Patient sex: M
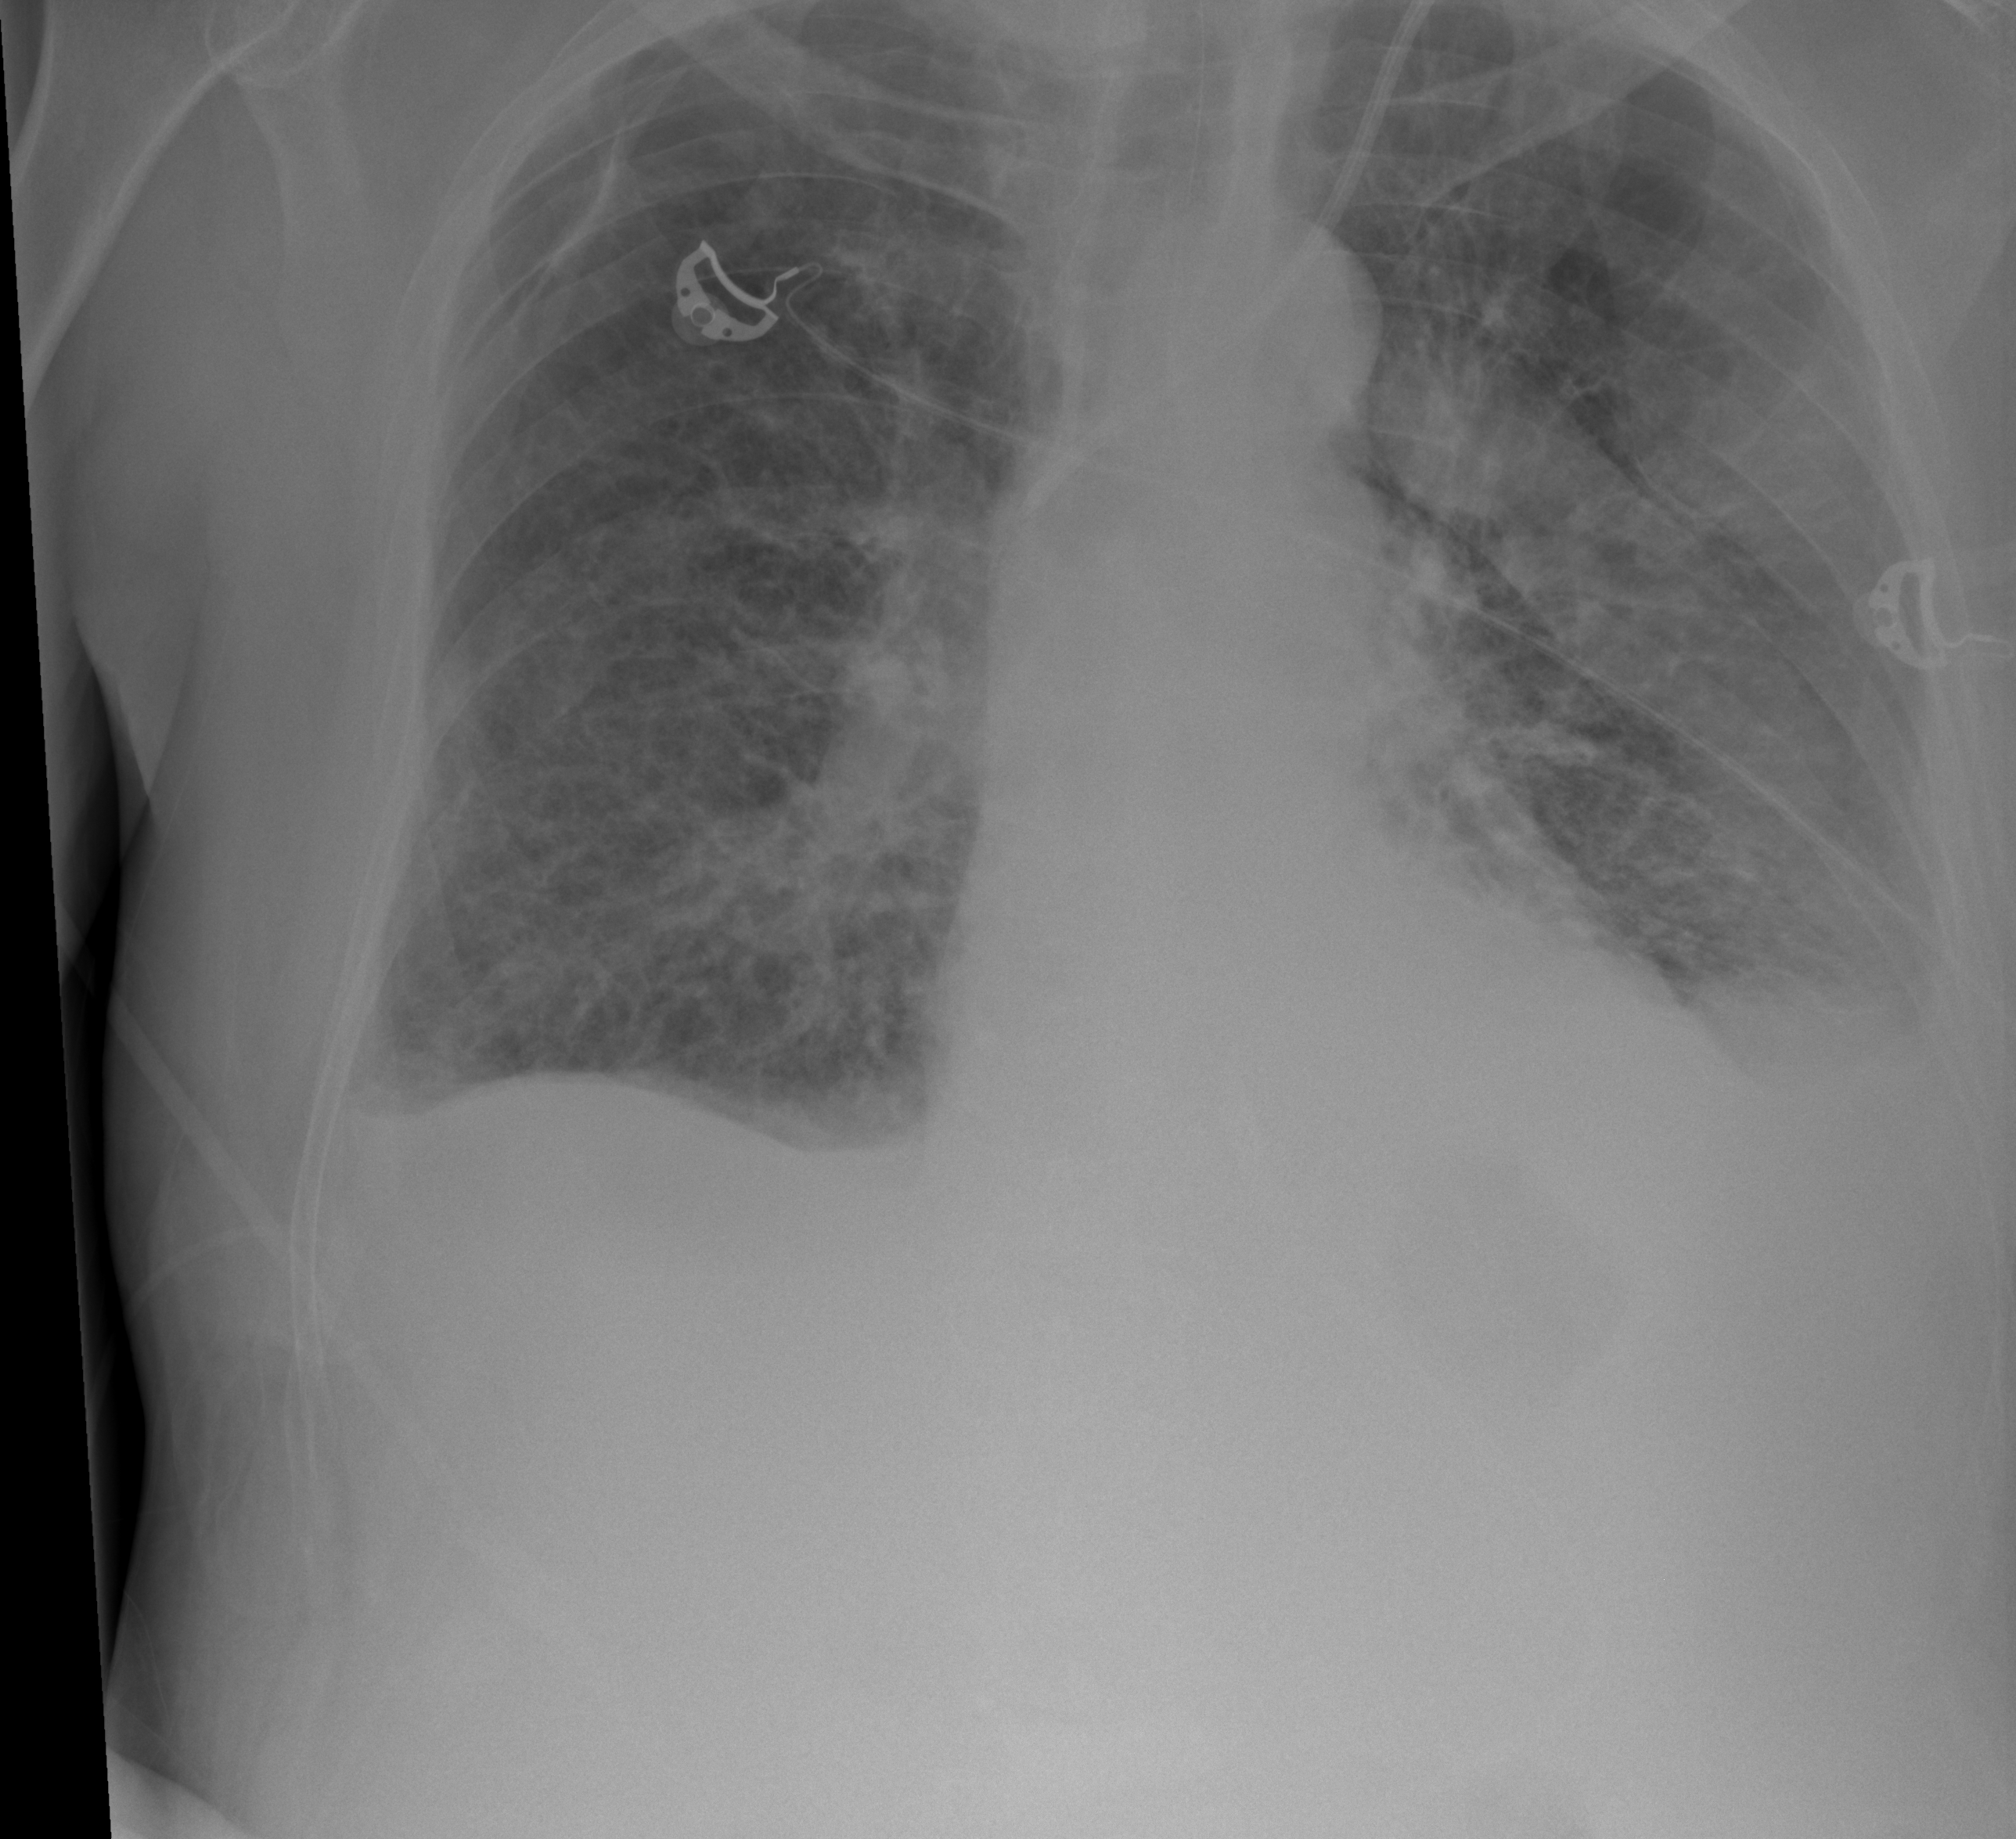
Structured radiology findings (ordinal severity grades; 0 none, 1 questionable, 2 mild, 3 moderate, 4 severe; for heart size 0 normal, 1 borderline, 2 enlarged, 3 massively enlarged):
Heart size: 0
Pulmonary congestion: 2
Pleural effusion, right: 2
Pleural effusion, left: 2
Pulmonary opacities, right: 2
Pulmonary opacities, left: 2
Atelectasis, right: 2
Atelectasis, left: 2